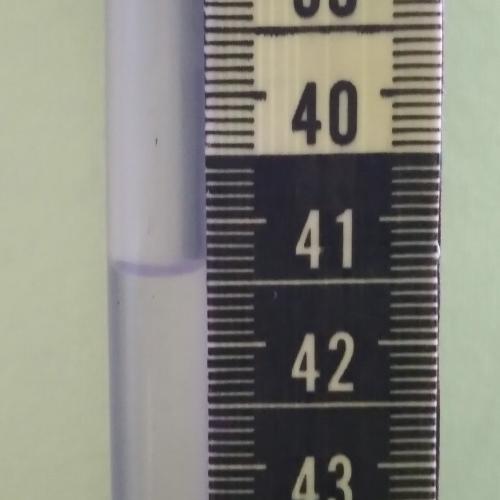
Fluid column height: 41.4 cm